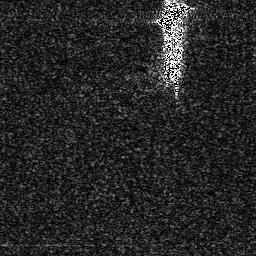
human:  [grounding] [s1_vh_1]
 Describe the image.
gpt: In the satellite image, there is  <ref>1 medium ship </ref> <box>[[59, 0, 74, 10, 0]]</box> located at top.